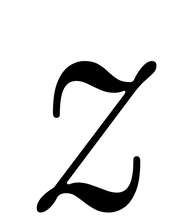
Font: InstrumentSerif-Italic